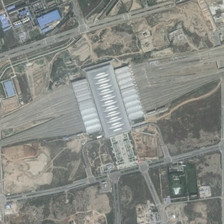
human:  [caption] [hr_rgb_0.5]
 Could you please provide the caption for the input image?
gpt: some buildings and bareland are in two sides of a railway station .

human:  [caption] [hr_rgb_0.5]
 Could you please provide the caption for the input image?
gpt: some buildings and bareland are in two sides of a railway station .

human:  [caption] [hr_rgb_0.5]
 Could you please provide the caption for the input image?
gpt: some buildings and bareland are in two sides of a railway station .

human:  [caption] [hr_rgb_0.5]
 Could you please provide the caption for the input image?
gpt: some buildings and bareland are in two sides of a railway station .

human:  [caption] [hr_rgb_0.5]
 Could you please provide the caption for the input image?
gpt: some buildings and bareland are in two sides of a railway station .